Interaction volume radius: 5 \u00c5
Interaction volume height: 20 \u00c5
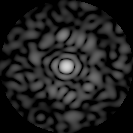
Disorder parameter: 0.8315